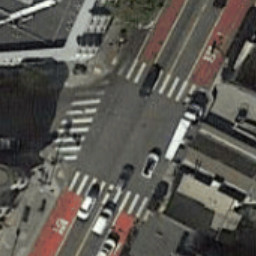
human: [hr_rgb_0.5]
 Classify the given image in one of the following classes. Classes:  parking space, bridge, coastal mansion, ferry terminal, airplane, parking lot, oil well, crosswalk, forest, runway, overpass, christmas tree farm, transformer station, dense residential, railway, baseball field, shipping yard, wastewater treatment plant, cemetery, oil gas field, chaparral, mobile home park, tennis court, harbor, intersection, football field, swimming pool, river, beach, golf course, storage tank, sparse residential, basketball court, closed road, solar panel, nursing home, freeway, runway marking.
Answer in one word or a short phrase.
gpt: crosswalk